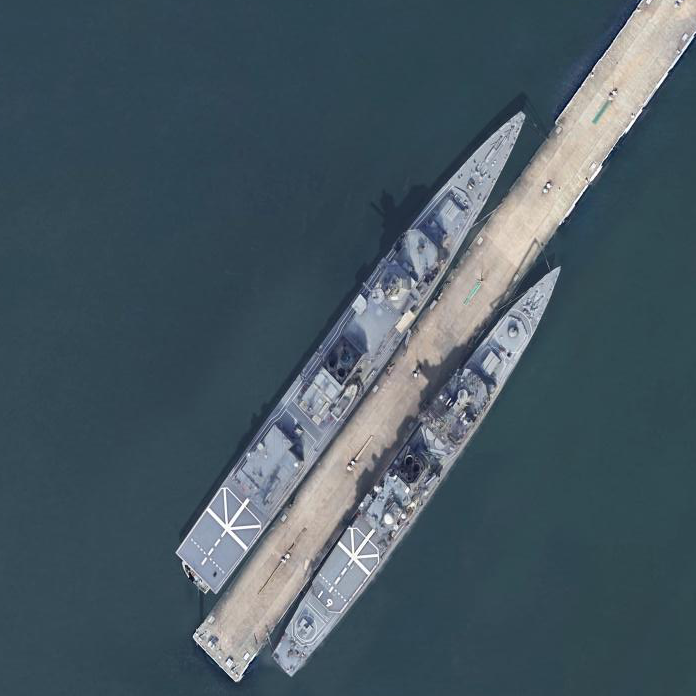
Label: cruiser